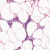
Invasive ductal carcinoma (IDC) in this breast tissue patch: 0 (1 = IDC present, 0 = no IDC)